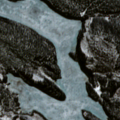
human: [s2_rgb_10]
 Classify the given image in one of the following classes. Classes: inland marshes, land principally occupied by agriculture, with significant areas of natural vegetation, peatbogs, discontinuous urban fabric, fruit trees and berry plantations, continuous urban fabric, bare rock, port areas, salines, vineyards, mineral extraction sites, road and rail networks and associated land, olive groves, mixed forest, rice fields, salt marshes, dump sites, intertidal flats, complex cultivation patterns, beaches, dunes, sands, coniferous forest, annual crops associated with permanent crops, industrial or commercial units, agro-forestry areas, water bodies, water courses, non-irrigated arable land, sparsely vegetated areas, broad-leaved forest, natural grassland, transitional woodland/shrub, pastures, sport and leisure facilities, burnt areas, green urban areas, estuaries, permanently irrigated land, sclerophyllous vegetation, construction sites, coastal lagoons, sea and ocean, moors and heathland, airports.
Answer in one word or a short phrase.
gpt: coniferous forest, transitional woodland/shrub, water bodies